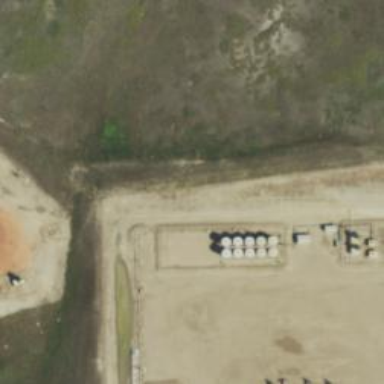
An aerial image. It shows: Storage tank that is man-made.